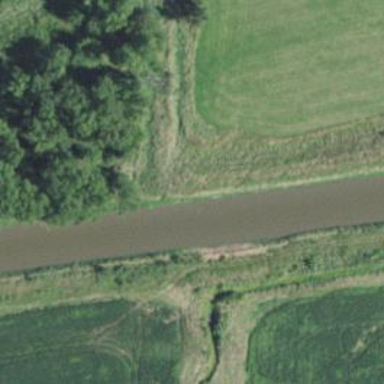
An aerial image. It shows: Historic canal serving as waterway.